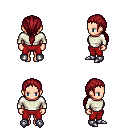
a pixel art fantasy rpg character, female body template, human, light skin, white long-sleeve shirt, red pants, brunette ponytail hairstyle, metal boots, four views (front, back, left, right), 2x2 character sprite sheet, small pixel art, hard edges, no anti-aliasing